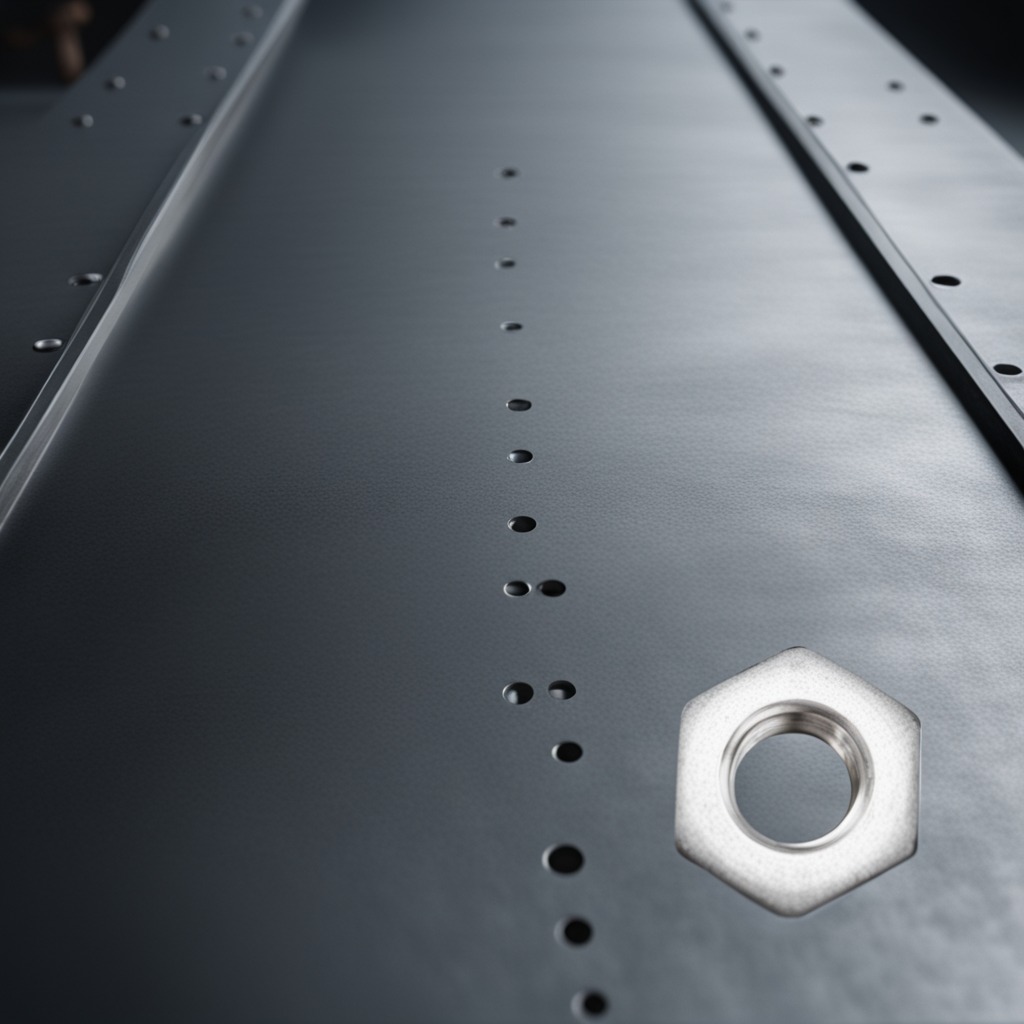
A metal nut is lying on a cold steel table in a mining workshop.